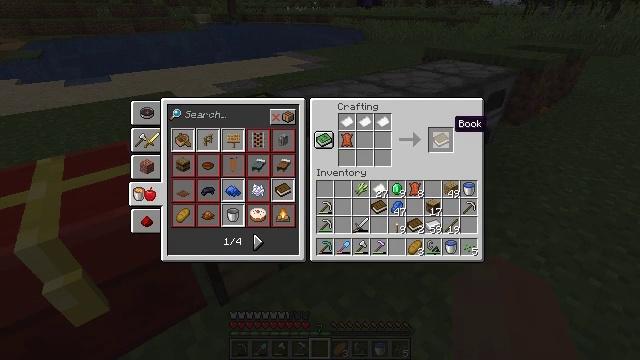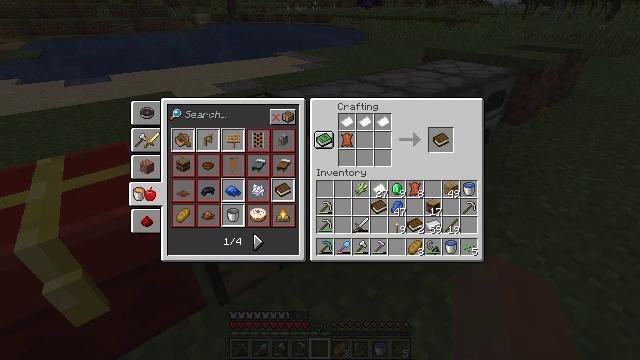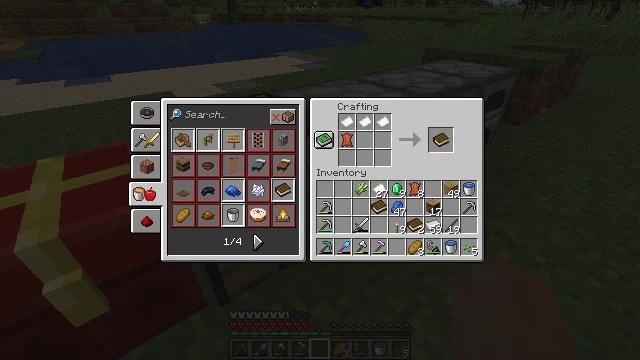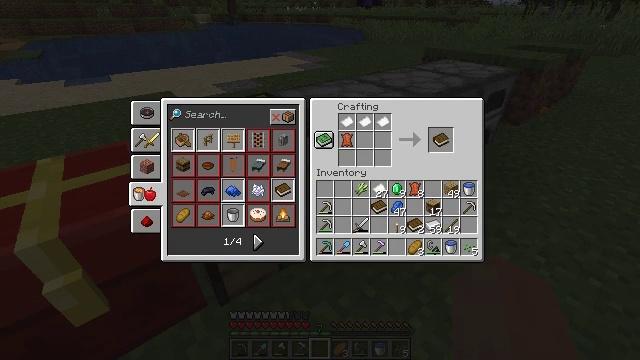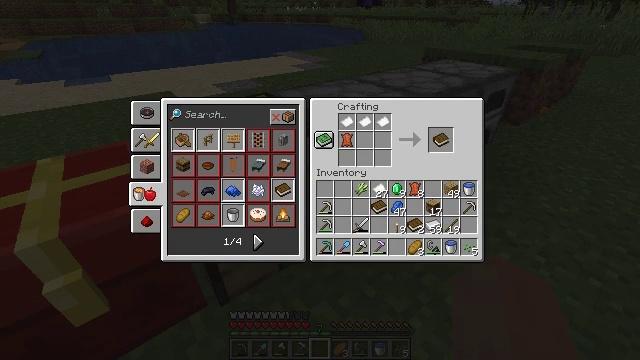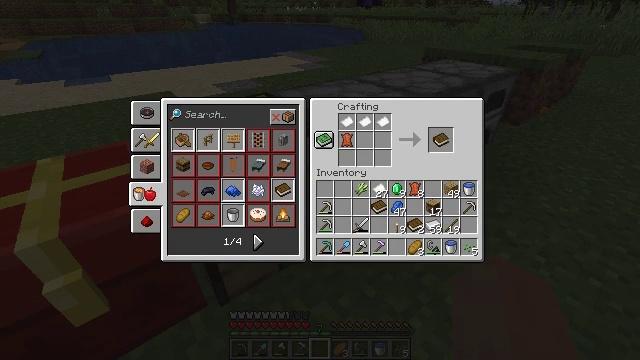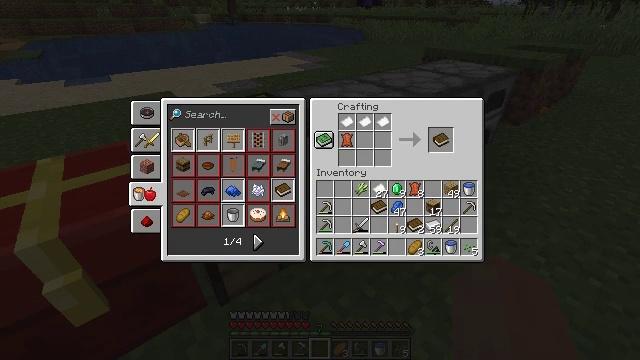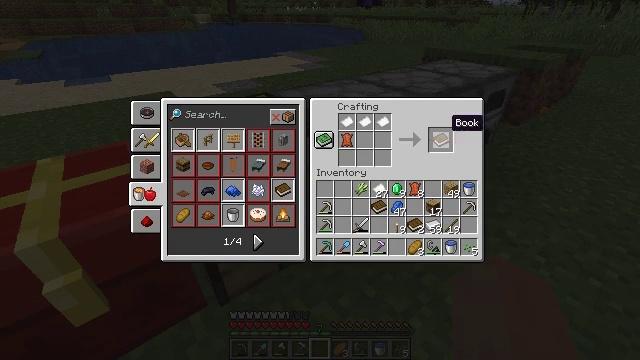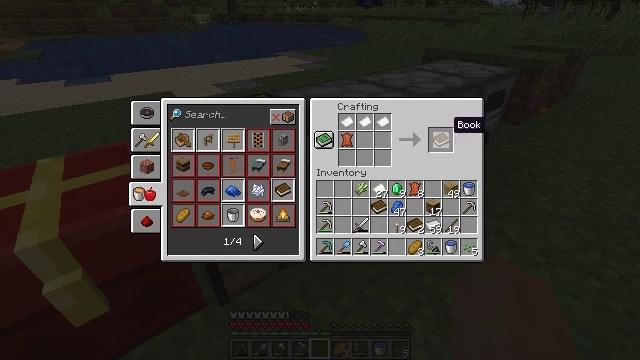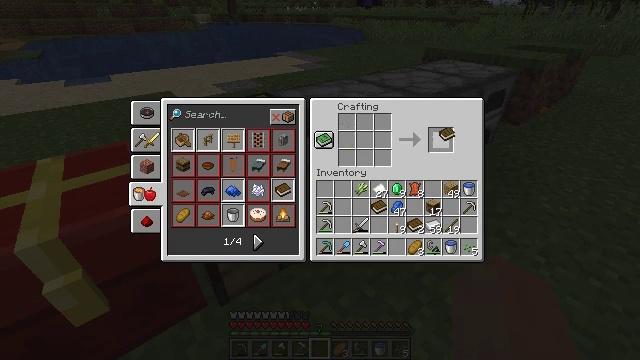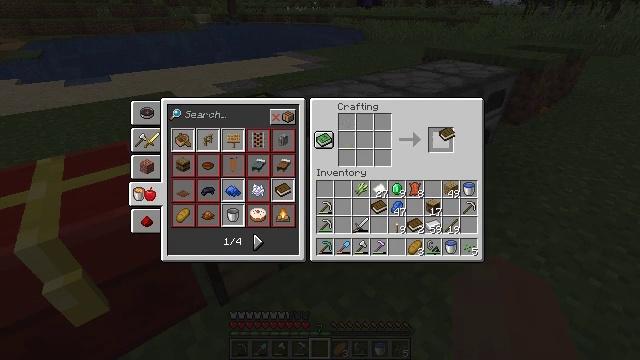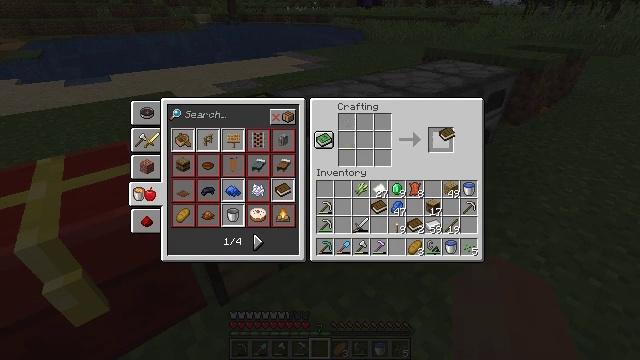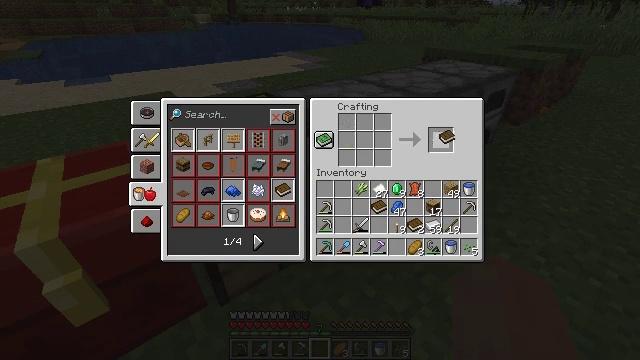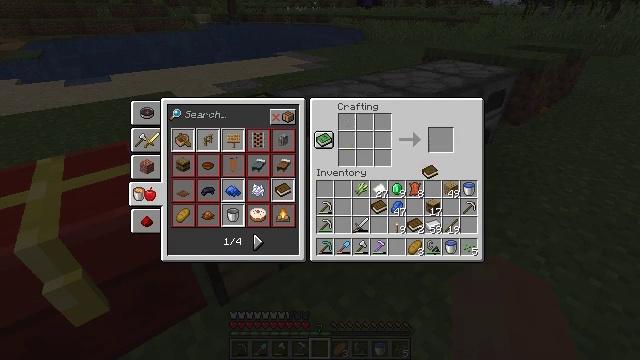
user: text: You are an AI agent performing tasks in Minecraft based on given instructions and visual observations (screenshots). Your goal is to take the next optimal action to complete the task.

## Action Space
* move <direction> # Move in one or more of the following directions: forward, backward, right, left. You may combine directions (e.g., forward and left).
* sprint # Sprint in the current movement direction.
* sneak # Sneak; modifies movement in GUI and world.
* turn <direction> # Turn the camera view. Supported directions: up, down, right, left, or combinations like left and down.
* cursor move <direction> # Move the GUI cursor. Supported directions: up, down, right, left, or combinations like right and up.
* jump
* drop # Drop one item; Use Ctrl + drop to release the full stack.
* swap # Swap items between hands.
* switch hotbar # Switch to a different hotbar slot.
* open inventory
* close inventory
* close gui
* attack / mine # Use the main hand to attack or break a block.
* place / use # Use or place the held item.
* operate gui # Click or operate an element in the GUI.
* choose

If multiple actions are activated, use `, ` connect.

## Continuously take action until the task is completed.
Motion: motion action
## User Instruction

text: Combine paper and leather on the crafting table to craft a book.
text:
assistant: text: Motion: no_op
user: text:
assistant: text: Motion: no_op
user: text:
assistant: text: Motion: no_op
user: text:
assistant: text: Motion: operate gui
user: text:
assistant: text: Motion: operate gui
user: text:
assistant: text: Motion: operate gui
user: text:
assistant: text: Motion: no_op
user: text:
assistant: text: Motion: no_op
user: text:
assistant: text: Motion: operate gui
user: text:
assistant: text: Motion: operate gui
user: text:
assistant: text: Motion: operate gui
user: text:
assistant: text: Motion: no_op
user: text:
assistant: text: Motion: cursor move left and down
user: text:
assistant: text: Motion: no_op